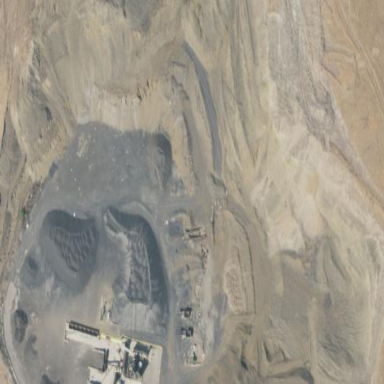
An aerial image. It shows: Quarry area.